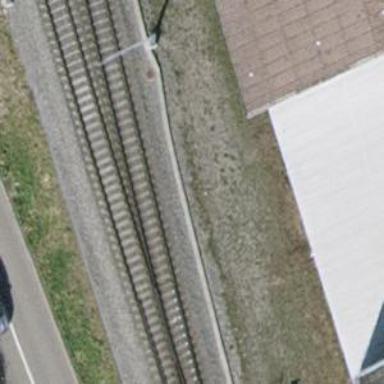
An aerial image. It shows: Single-track electrified railway with contact line.